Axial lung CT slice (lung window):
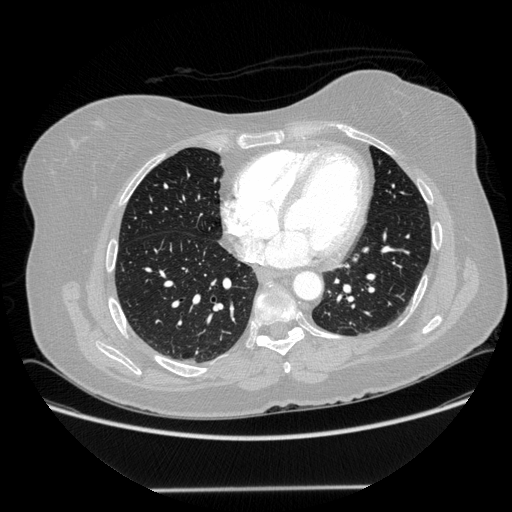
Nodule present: no